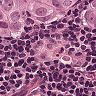
Metastatic tissue present: yes